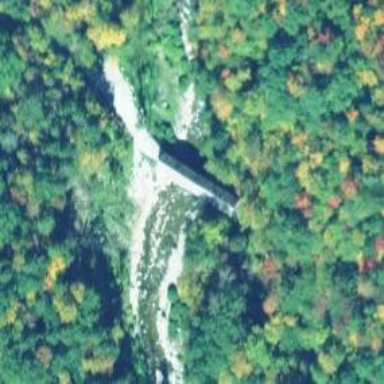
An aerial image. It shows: Covered bridge over track.